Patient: sex M, age 58
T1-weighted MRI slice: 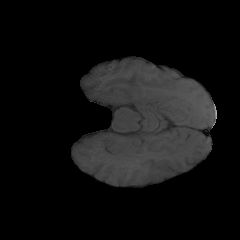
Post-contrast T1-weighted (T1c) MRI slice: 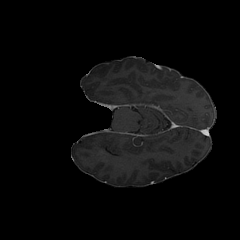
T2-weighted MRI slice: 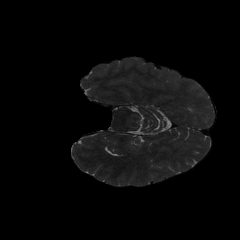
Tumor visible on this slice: no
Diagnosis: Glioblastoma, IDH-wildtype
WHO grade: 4